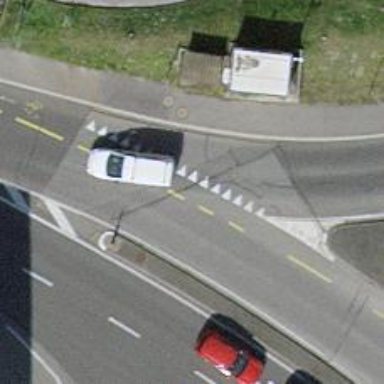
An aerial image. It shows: Road with "give way" sign.